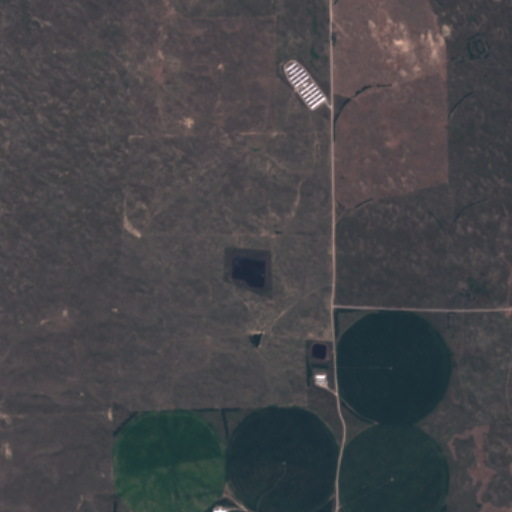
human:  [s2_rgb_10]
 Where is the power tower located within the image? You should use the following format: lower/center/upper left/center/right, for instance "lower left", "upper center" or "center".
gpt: The power tower is located in the left of the image.
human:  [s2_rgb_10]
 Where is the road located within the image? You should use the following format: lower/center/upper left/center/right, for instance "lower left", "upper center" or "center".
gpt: There is no road in the image.